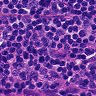
Metastatic tissue present: no